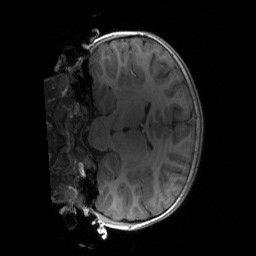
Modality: T1w
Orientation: coronal
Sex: male
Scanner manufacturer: siemens
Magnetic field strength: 3 T
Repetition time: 1.9 s
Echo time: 0.00243 s